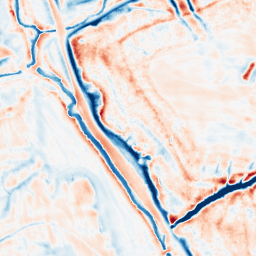
Category: edge_preserving
Decomposition family: bilateral
Decomposition parameters: d: 21
sigma_color: 150
sigma_space: 75
Upsampling method: linear_exact
Upsampling parameters: scale: 4
Upsampling scale: 4